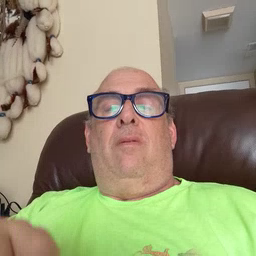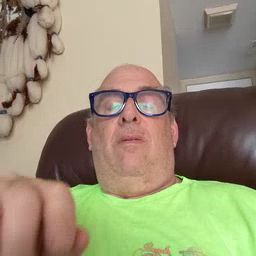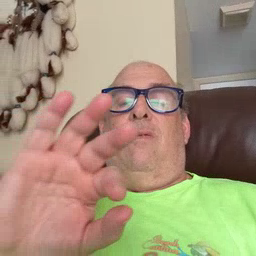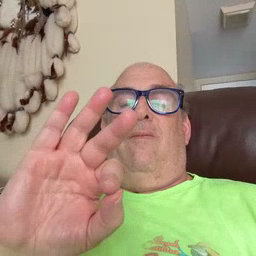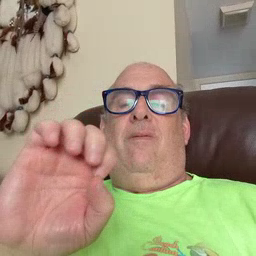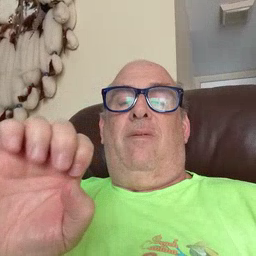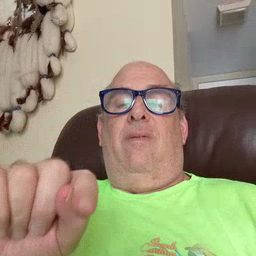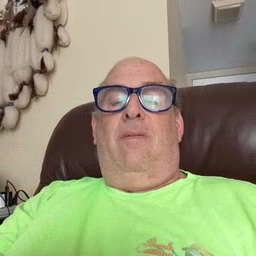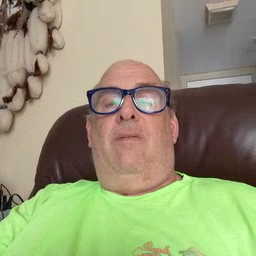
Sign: feet